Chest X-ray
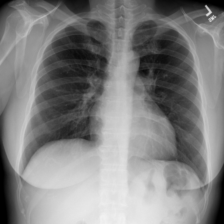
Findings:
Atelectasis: negative
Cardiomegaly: negative
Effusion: negative
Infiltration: negative
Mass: negative
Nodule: negative
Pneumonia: negative
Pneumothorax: negative
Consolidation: negative
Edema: negative
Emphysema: negative
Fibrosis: negative
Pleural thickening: negative
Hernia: negative